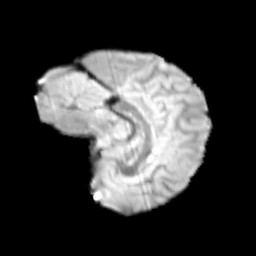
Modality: T2w
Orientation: sagittal
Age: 10
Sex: female
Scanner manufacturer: siemens
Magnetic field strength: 3 T
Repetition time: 3.8 s
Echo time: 0.07 s